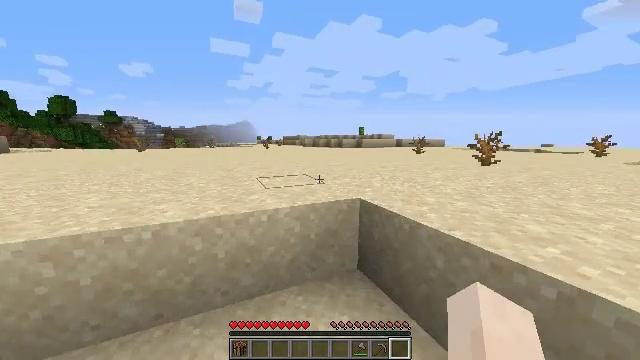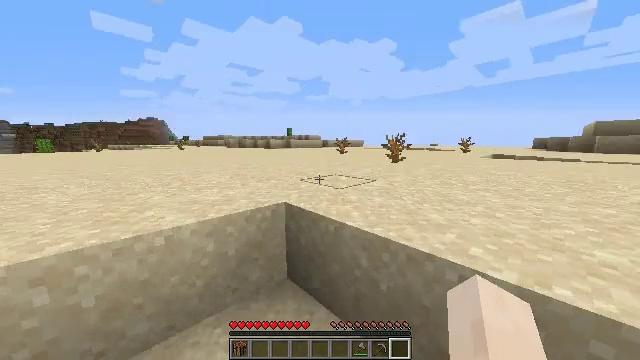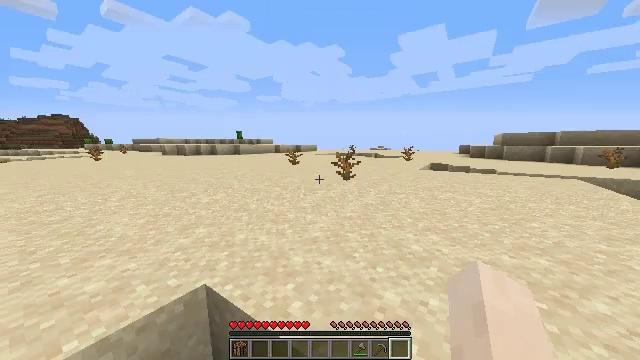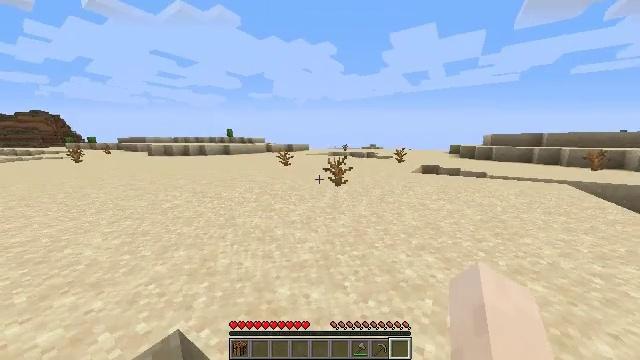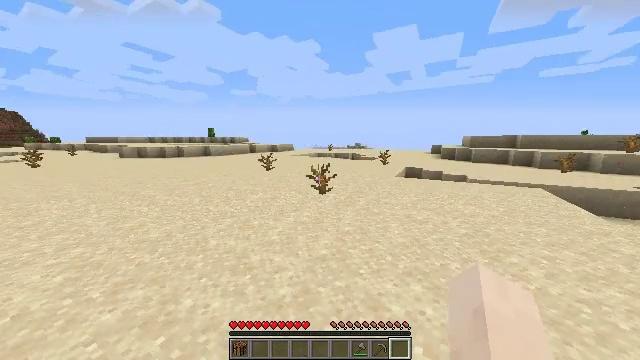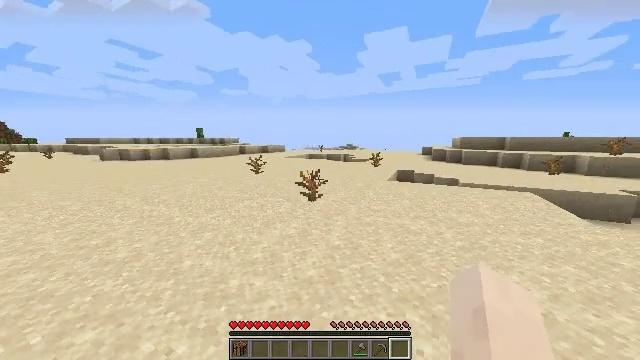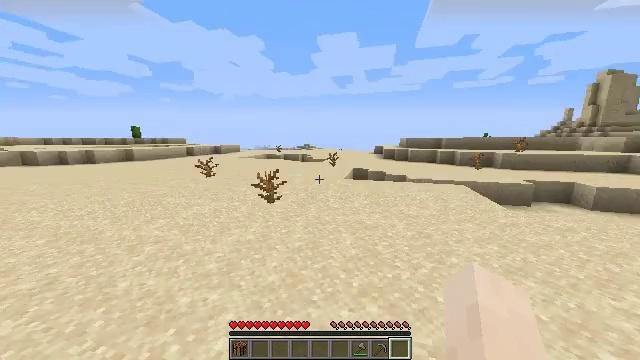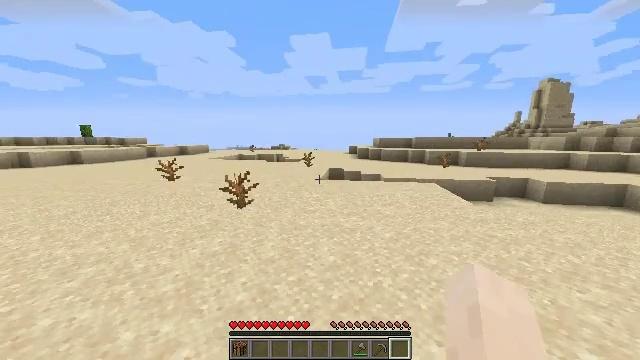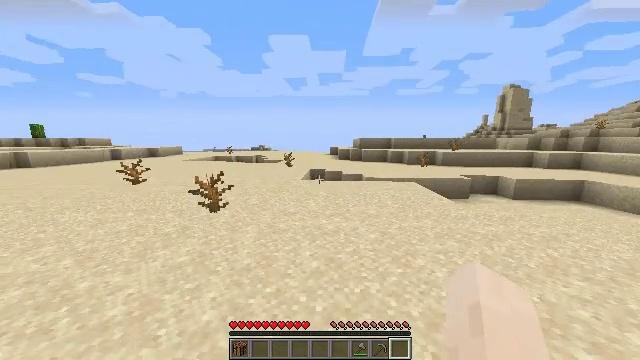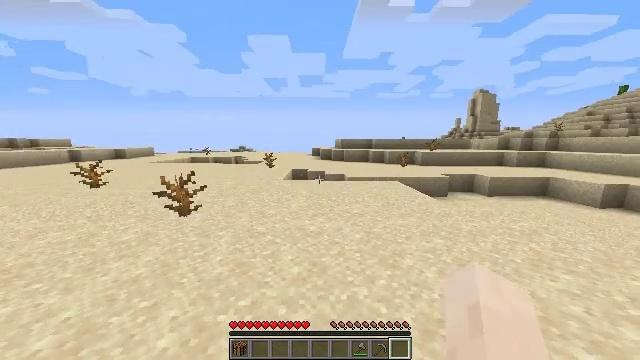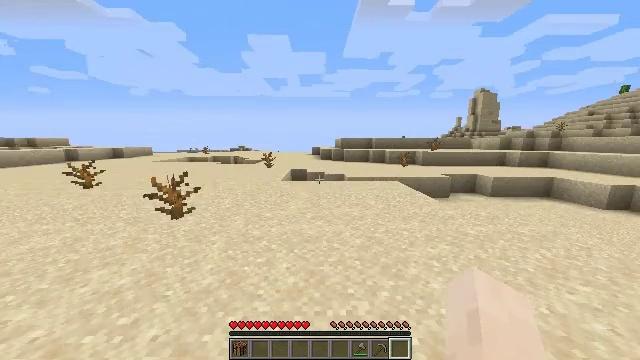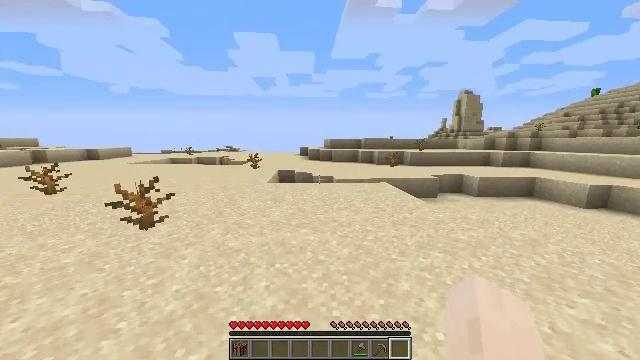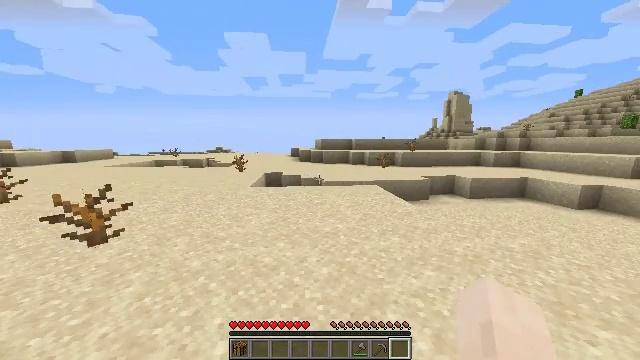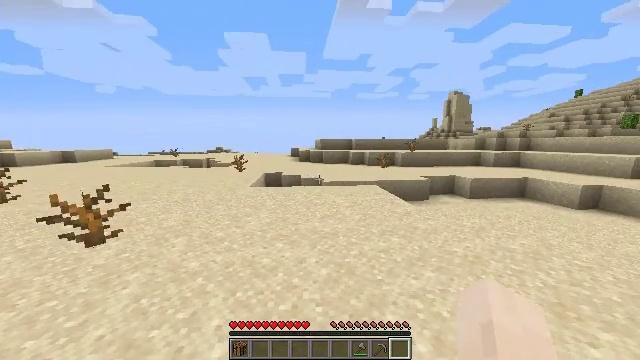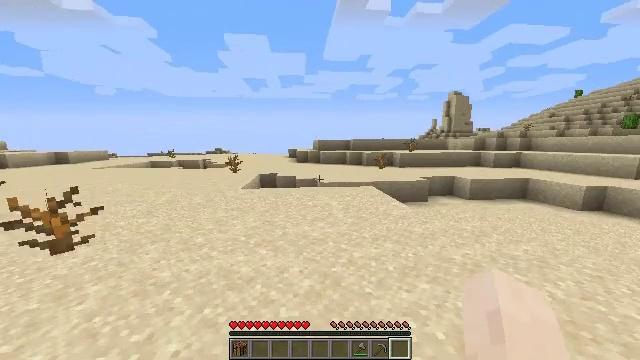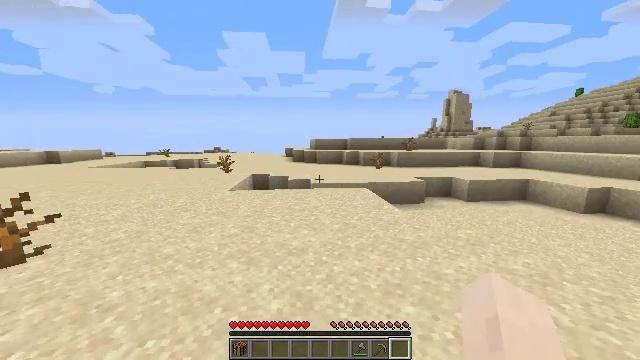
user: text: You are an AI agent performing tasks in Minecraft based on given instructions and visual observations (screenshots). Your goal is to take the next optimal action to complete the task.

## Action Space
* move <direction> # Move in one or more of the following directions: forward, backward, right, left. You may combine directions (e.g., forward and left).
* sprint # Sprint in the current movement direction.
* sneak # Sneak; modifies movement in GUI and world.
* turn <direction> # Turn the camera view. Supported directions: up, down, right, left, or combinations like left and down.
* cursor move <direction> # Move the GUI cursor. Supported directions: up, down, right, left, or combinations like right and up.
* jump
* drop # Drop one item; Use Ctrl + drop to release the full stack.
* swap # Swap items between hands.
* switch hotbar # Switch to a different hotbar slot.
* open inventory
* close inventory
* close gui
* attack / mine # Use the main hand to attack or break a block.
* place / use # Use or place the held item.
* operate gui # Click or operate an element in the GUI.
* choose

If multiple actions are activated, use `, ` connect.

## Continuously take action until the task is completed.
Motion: motion action
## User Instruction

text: Kill the rabbit.
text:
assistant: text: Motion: move forward and move right, sprint, turn right, jump
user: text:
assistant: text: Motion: move forward and move right, sprint, turn right, jump
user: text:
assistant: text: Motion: move forward and move right, sprint, turn right, jump
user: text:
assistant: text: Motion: move forward and move right, sprint, turn right
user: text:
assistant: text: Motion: move forward and move right, sprint, turn right
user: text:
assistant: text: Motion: move forward and move right, sprint, turn right
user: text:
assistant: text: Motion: move forward and move right, sprint, turn right
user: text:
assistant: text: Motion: move forward and move right, sprint, turn right
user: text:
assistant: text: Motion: move forward and move right, turn right
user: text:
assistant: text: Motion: move forward and move right
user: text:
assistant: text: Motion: move forward and move right, turn right
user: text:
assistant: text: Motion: move forward and move right, turn right
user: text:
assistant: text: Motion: move forward and move right
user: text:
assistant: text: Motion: move forward and move right
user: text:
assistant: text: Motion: move forward and move right
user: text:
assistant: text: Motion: move forward
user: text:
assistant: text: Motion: move forward
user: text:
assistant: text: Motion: move forward
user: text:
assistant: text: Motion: move forward
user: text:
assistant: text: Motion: move forward
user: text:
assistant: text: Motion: move forward
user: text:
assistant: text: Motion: move forward
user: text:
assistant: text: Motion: move forward
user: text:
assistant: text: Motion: move forward
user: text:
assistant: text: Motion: move forward
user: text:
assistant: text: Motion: move forward
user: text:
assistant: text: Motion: move forward
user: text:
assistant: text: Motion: move forward
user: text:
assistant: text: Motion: move forward
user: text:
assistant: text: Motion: move forward